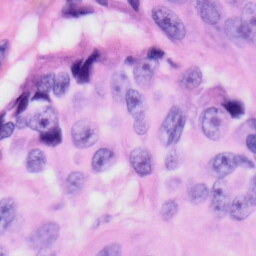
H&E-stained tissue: Skin